Question: I am implementing a tag system into my app, and for this to happen I need a background image of the tag and the text to overlay that image. The problem is though - how can I stretch the image to 'fit' the text? 'Maths' works fine, but a word like 'Economics' would not as it would overlap the background image.
This is what my tag looks like:

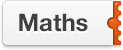
Answer: You first need to calculate the expected size of text and then give frame to image accordingly.You can use the image with cap width and cap height if required. Here is the code snippet.
'''
CGSize maximumLabelSize = CGSizeMake(600,52); // maximum possible size
CGSize expectedLabelSize = [brandName sizeWithFont:[UIFont fontWithName: @"Helvetica-Bold" size:20]
constrainedToSize:maximumLabelSize
lineBreakMode:UILineBreakModeTailTruncation];
UIImage *centerStretchedImage =[[UIImage imageNamed:@"yourImage.png"] stretchableImageWithLeftCapWidth:10.0 topCapHeight:0];
CGRect frame = CGRectMake(x, y, expectedLabelSize.width+20,52);
UIImageView *dynamicImage = [[UIImageView alloc] initWithFrame:frame];
dynamciImage.image = centerStretchedImage;
'''